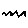
Label: zigzag